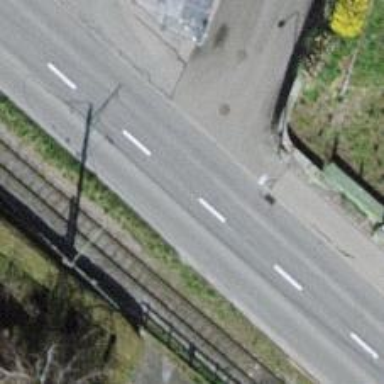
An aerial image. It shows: Residential road with asphalt surface.